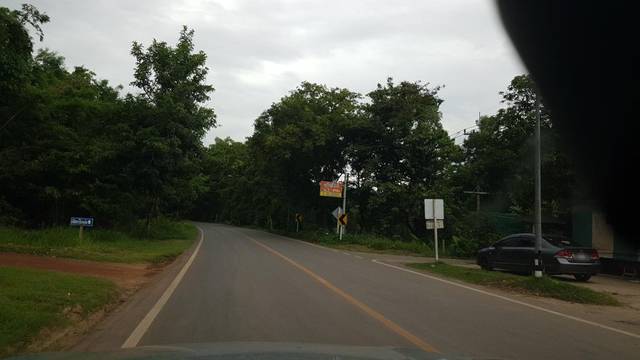
Region: Thailand
Coordinates: 14.18, 101.369